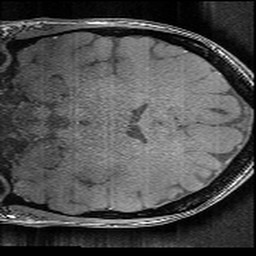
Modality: angio
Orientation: coronal
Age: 29
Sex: female
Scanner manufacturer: siemens
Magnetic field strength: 3 T
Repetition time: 0.021 s
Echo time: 0.00343 s